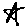
Label: star